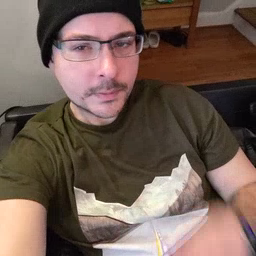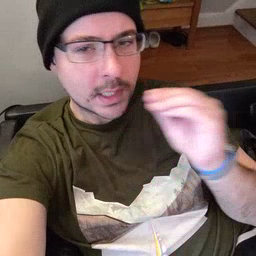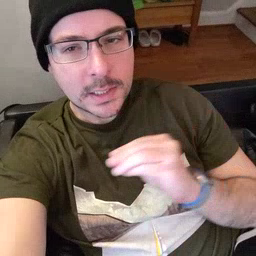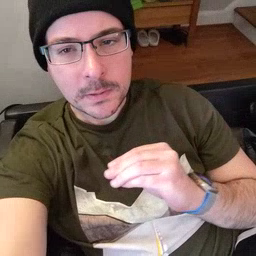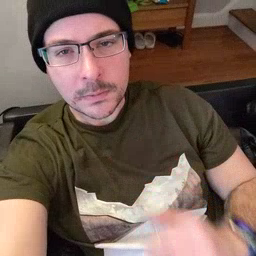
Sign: kiss